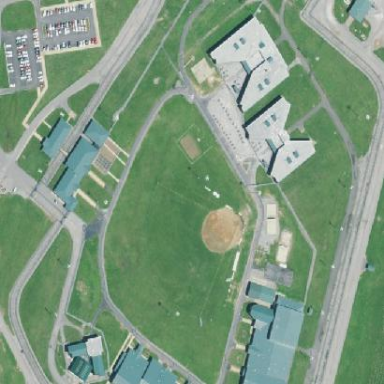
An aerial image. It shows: Prison facility surrounded by fence.